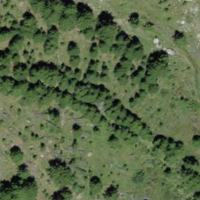
EUNIS habitat code: 26
Species observed at this site:
Arnica montana